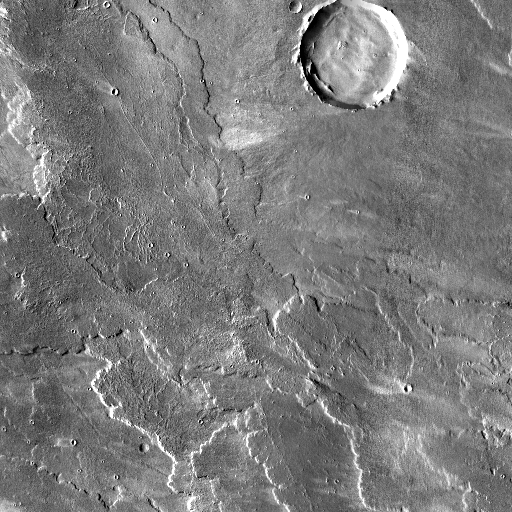
Crater classes present: Background, Other